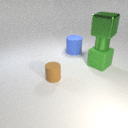
large blue rubber cylinder behind large green rubber cube